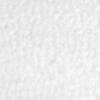
Label: no_change